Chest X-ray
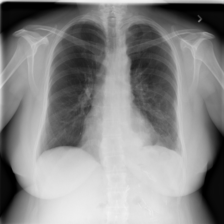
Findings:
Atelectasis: negative
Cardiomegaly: negative
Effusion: negative
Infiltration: negative
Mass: negative
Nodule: negative
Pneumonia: negative
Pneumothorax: positive
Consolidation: negative
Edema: negative
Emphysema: negative
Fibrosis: negative
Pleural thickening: negative
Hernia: negative